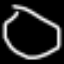
Label: octagon